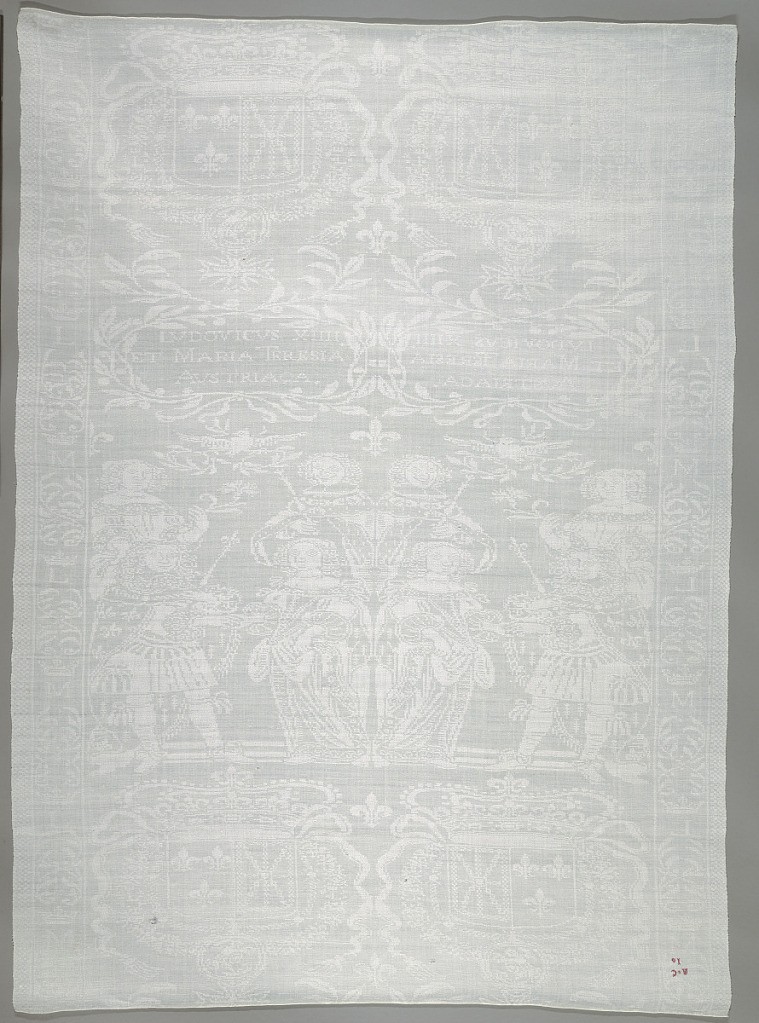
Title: Napkin
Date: after 1660
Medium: linen Technique: 4&1 satin damask
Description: Large white damask napkin commemorating the marriage of Louis XIV and Marie-Therese in 1660.